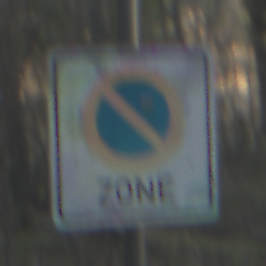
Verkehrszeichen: BeginnEingeschraenktesHalteverbotZone
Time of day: SunriseSunset
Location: Outdoor (Nature)
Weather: Clear
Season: Winter
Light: Natural